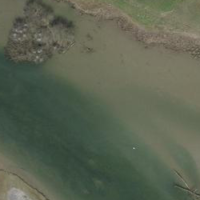
EUNIS habitat code: 15
Species observed at this site:
Corvus corone
Podiceps cristatus
Fulica atra
Anas crecca
Falco subbuteo
Buteo buteo
Larus michahellis
Cygnus olor
Pica pica
Falco tinnunculus
Acrocephalus scirpaceus
Cyanistes caeruleus
Anas platyrhynchos
Accipiter gentilis
Chloris chloris
Ixobrychus minutus
Aythya fuligula
Passer domesticus
Mareca penelope
Turdus merula
Columba palumbus
Phalacrocorax carbo
Parus major
Milvus migrans
Milvus milvus
Anser anser
Oriolus oriolus
Calidris pugnax
Ciconia ciconia
Motacilla alba
Delichon urbicum